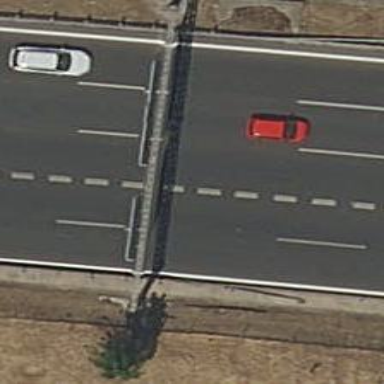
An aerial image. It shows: Asphalt motorway.